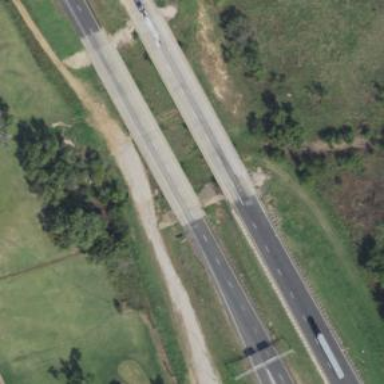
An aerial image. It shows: Bridge over trunk highway expressway.